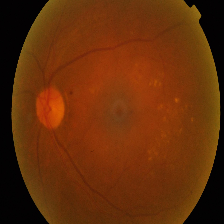
Diabetic retinopathy grade: Proliferative DR